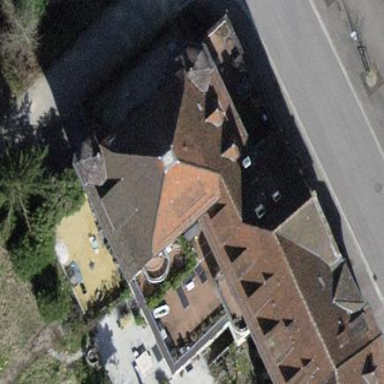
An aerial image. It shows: Building with tile roof.